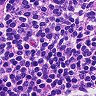
Metastatic tissue present: no